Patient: sex M, age 29
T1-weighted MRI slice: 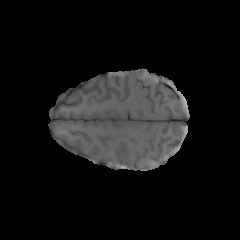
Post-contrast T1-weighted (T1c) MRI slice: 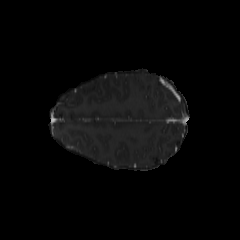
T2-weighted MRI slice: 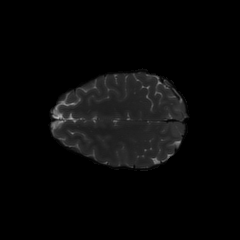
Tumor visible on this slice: no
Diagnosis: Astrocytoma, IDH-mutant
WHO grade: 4